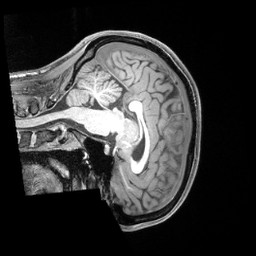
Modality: T1w
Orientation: sagittal
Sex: female
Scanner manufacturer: siemens
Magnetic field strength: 3 T
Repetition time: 2.4 s
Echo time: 0.00222 s